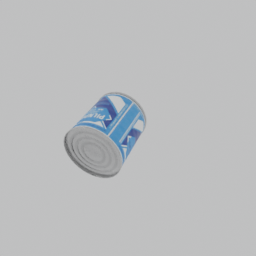
Label: tools